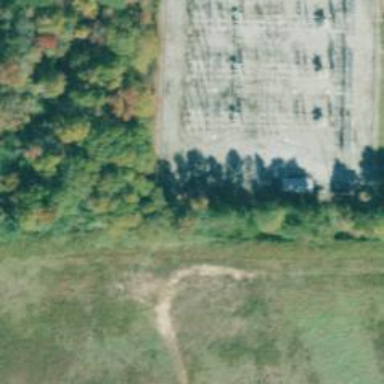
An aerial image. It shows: Distribution substation surrounded by fence.